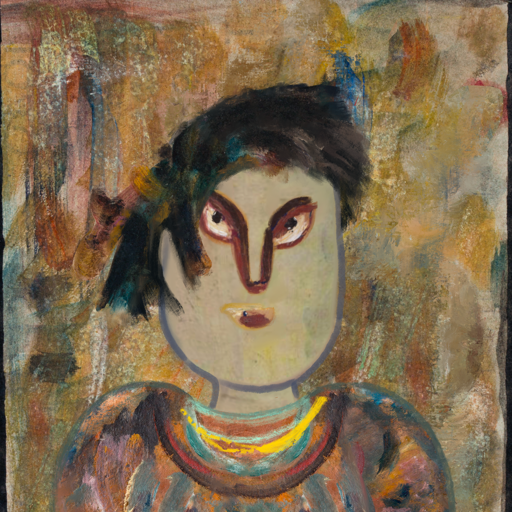
Background: Pipe, Head And Neck Front: Hill_Girl, Face Front: After_Raid, Bust: Boggyland, Hair Front: Pipe, Head Accessory: Blank, Second Necklace: Blank, Necklace: Irani_1, Baby: Blank